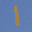
Label: 1